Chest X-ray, PA view. Patient: 28 years old, sex M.
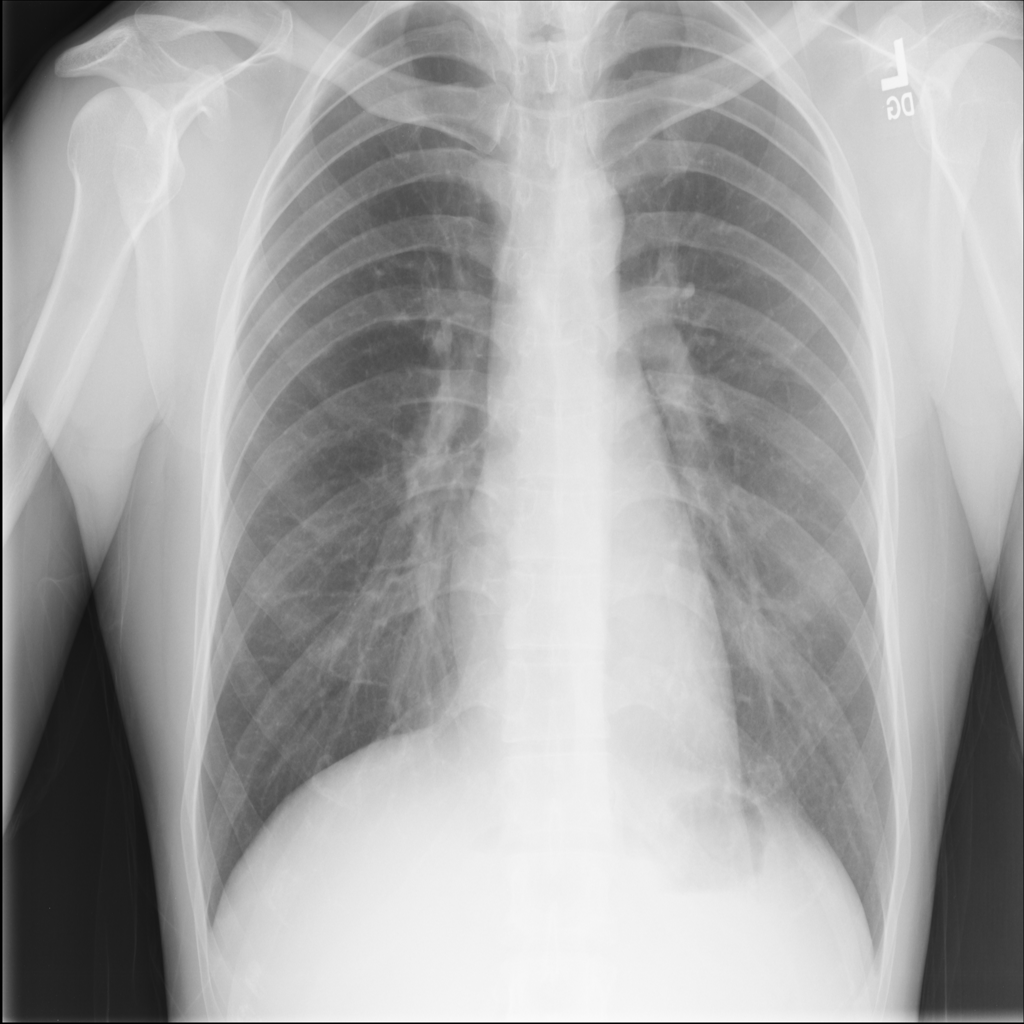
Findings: No Finding